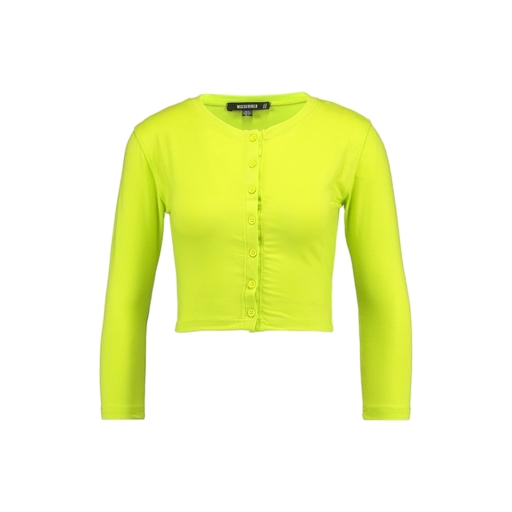
yellow 3/4-sleeve, yellow reanna button-front jacket, yellow kelly jacket, white background